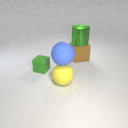
large yellow rubber sphere to the right of small green rubber cube